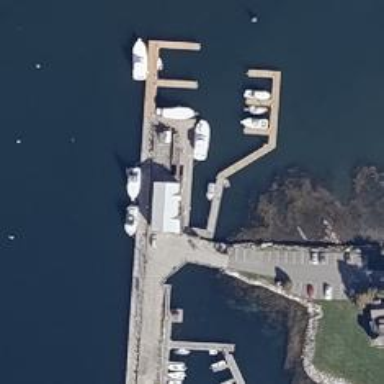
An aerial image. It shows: Marina on leisure land.